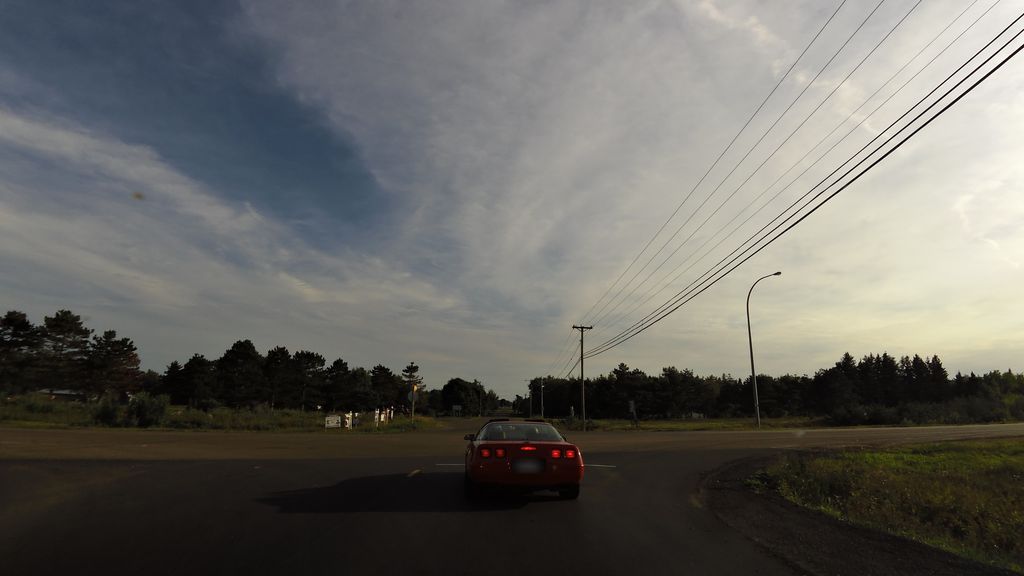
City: charlottetown